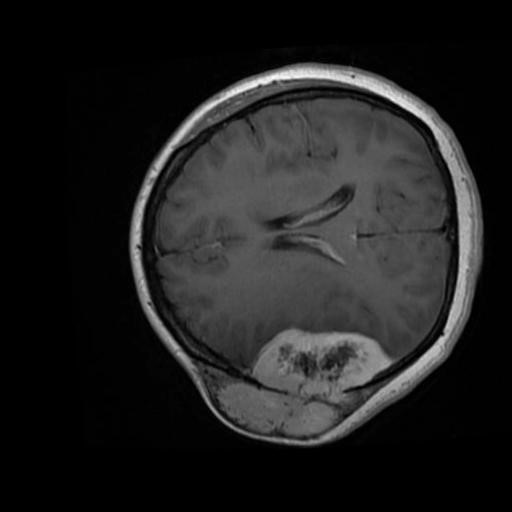
Label: brain_menin